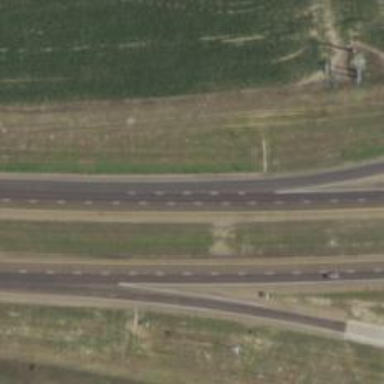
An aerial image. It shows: Dash road marking.